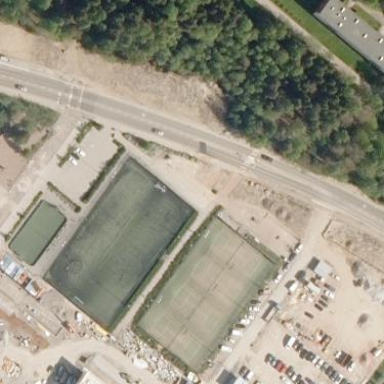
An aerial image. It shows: Artificial turf soccer pitch for leisure land.